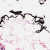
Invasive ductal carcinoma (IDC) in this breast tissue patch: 0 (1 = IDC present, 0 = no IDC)